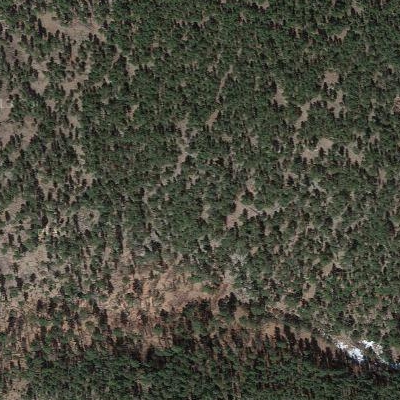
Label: Forest